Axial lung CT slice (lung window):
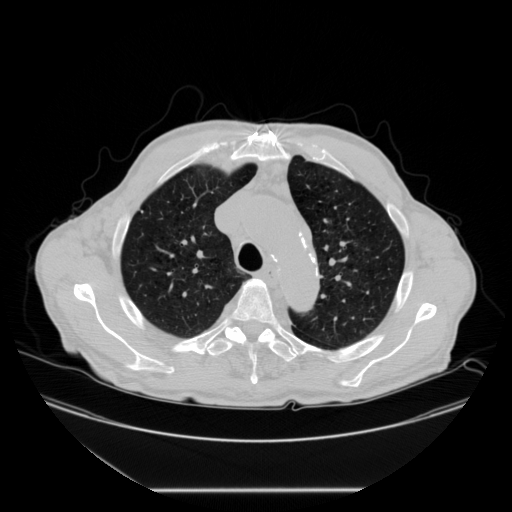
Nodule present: no